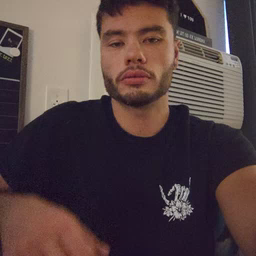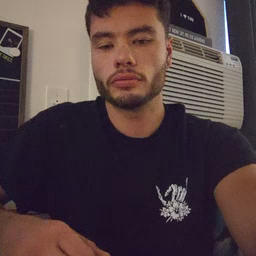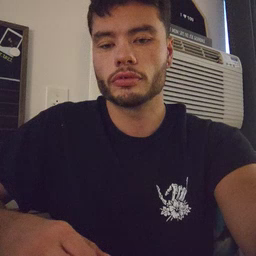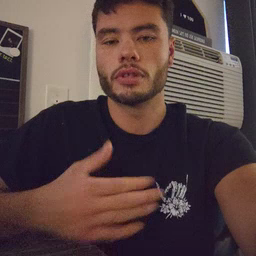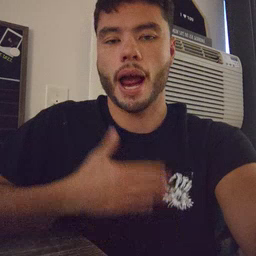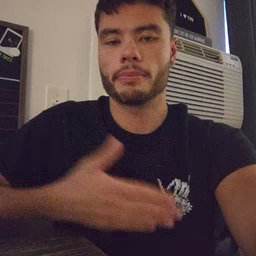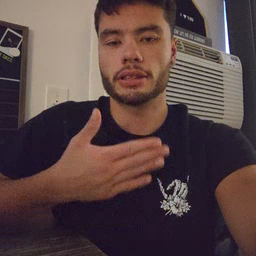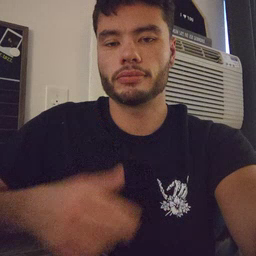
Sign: happy